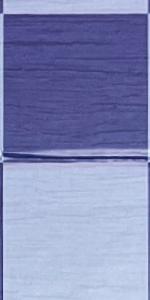
Label: Empty